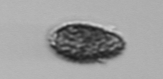
Label: Pseudochattonella_farcimen